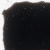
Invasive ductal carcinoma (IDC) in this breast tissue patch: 0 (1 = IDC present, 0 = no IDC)